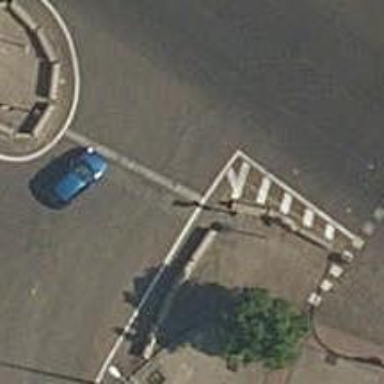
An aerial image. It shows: Secondary road with asphalt surface leading to roundabout.